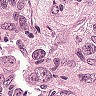
Metastatic tissue present: yes